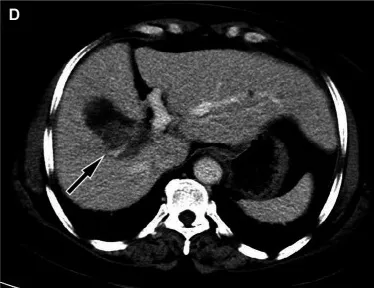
Delayed phase , the degree of enhancement of the lesion gradually declines (arrows).
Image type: radiology (ct)